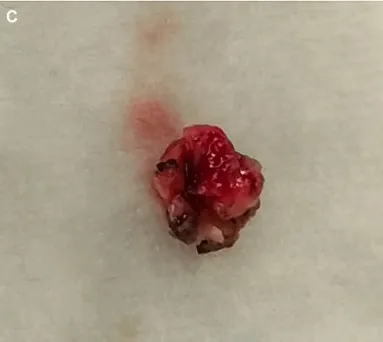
Operative and pathological findings. The mural nodule of the tumor was resected en bloc (C).
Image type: medical_photograph (other_medical_photograph)